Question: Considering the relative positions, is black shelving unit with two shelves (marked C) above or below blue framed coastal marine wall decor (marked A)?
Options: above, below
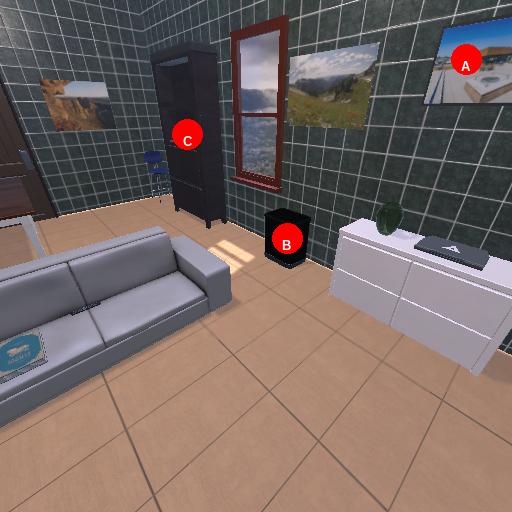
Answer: above